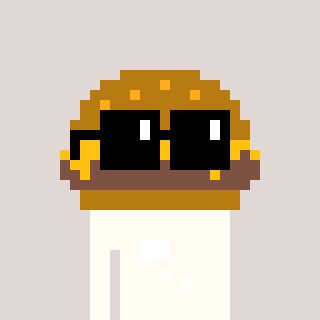
a pixel art character with square black sunglasses, a burger-shaped head and a grayscale-colored body on a warm background